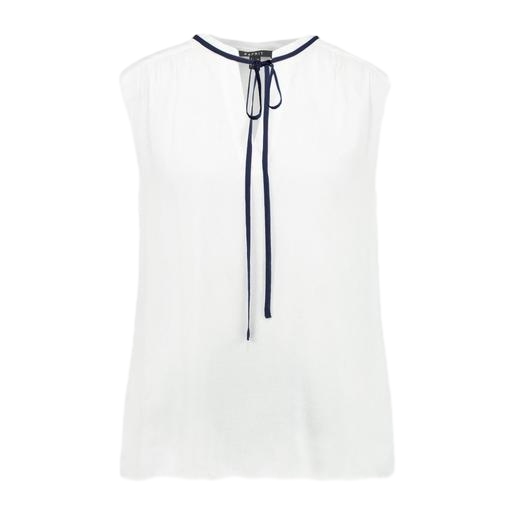
white tie-neck sleeveless blouse, sleeveless top tie neck, tie-neck jersey top, white background